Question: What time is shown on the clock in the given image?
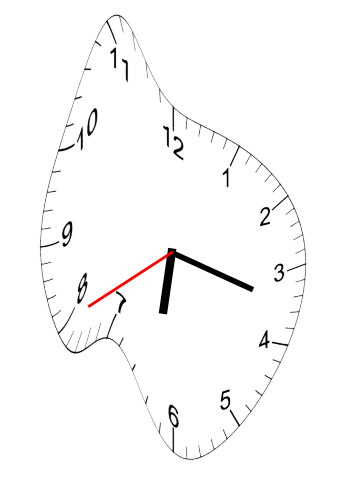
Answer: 06:17:40